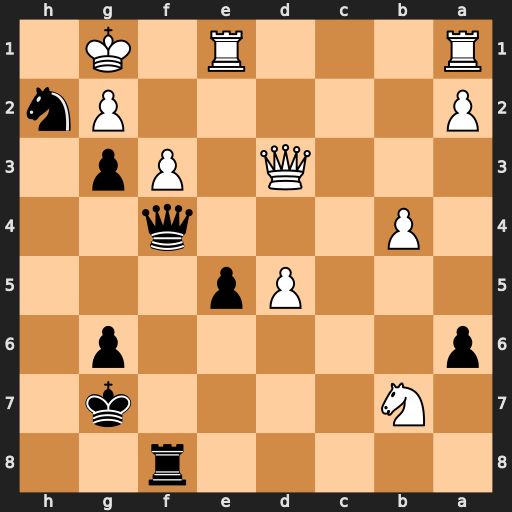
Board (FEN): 5r2/1N4k1/p5p1/3Pp3/1P3q2/3Q1Pp1/P5Pn/R3R1K1
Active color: b
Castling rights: -
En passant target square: -
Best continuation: Qh4 Qe3 Nxf3+ gxf3 Qh2+